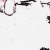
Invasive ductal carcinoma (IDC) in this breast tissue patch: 0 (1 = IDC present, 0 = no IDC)